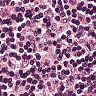
Metastatic tissue present: no